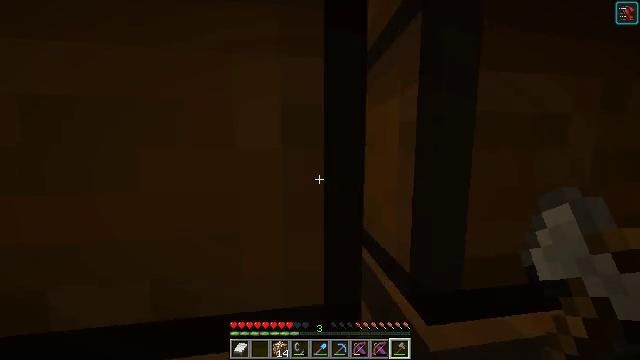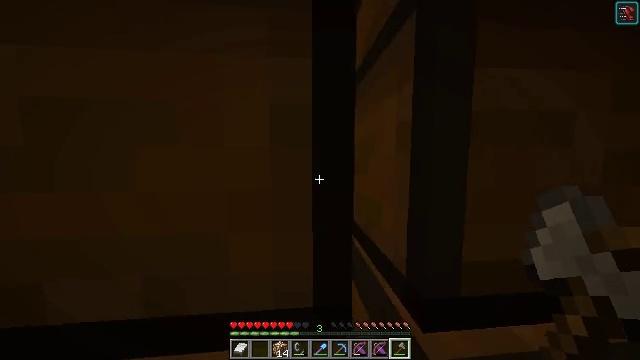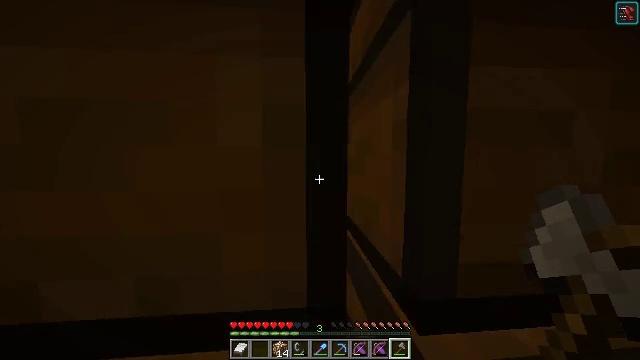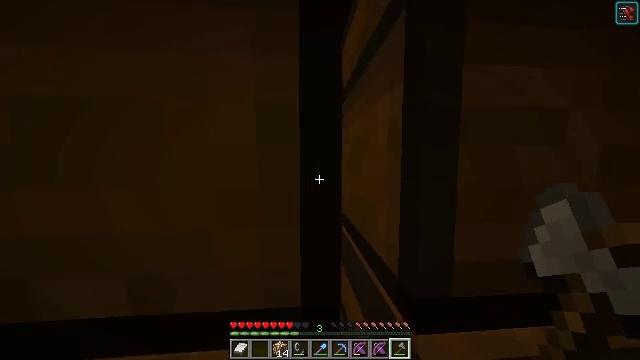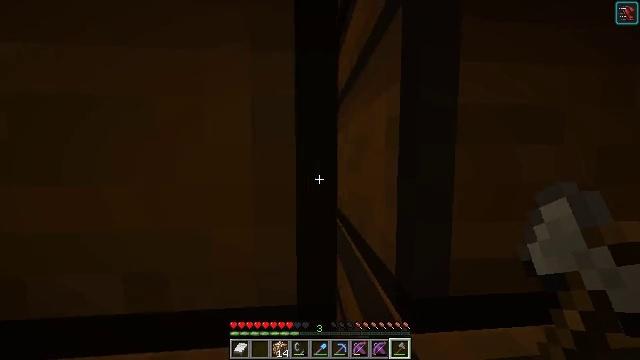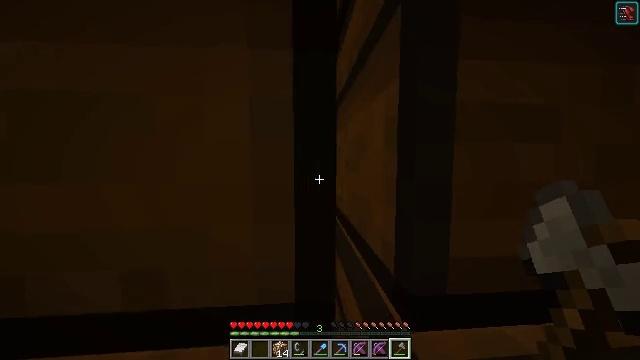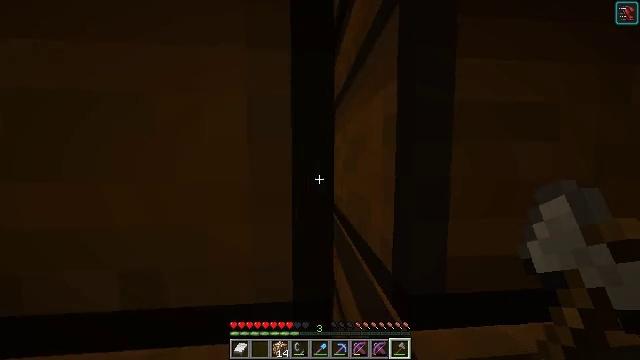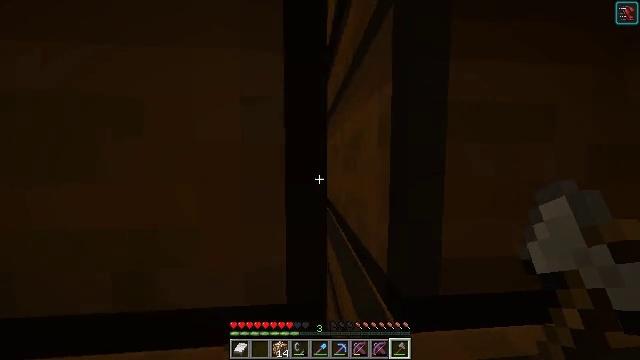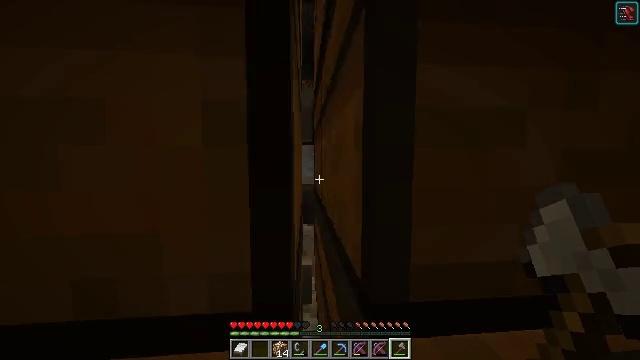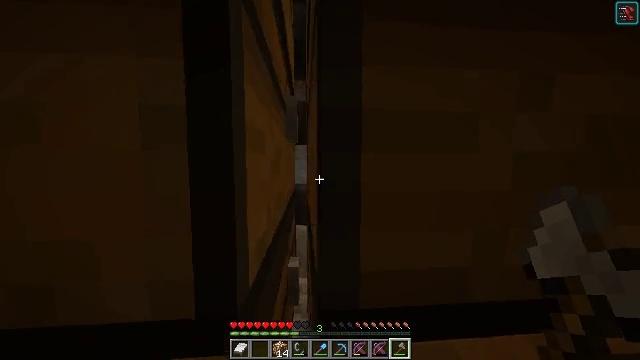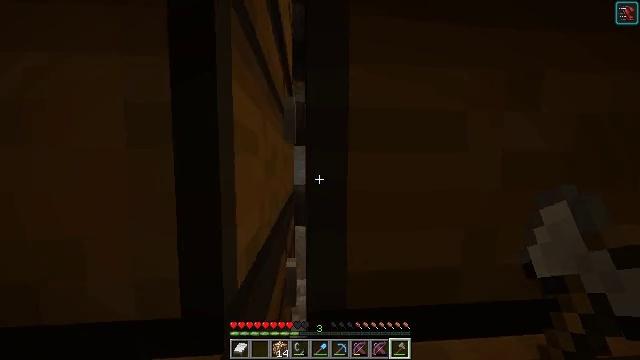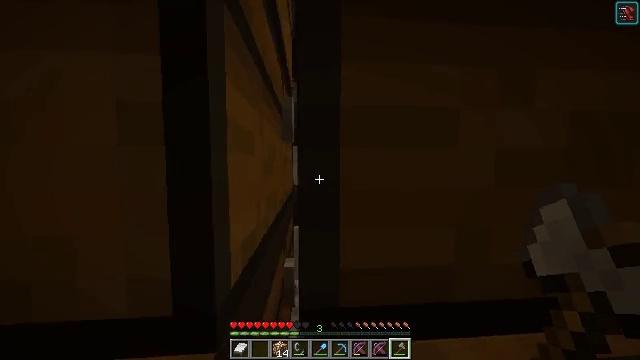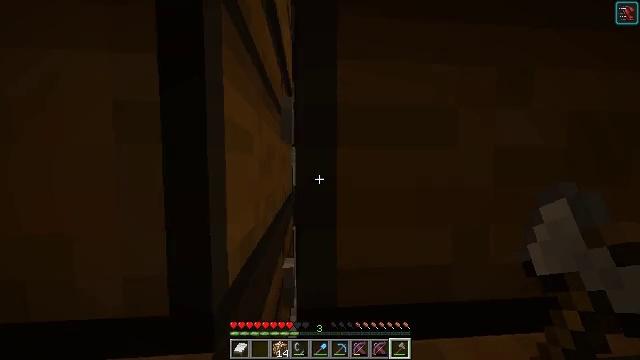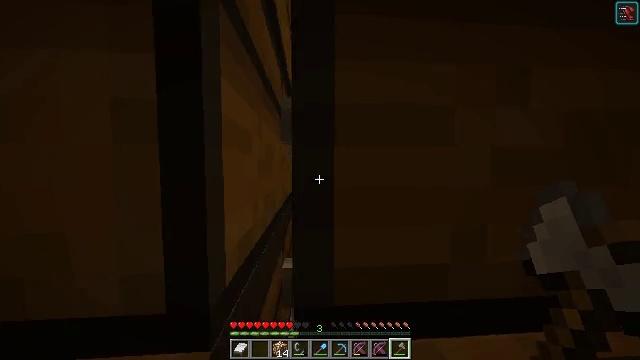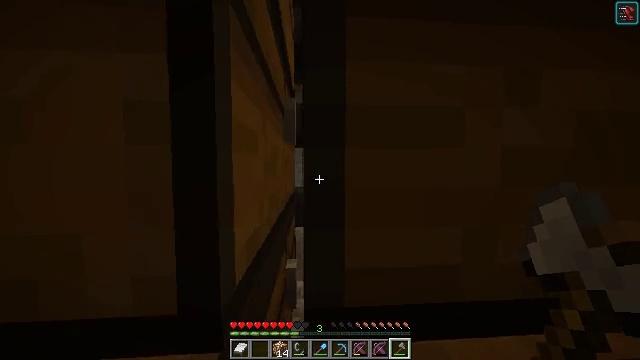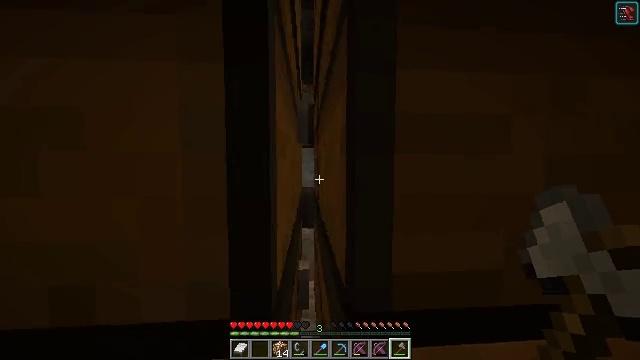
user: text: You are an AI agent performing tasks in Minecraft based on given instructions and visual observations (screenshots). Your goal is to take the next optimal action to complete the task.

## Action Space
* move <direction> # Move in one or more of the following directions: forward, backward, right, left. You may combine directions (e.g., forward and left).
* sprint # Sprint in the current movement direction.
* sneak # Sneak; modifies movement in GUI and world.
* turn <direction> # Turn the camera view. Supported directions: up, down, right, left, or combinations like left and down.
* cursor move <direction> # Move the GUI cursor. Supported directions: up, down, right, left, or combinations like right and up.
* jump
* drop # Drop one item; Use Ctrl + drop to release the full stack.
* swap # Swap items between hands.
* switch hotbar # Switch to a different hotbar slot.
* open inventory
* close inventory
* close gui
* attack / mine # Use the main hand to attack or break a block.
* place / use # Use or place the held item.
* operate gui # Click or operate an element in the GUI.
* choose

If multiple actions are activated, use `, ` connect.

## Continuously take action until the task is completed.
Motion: motion action
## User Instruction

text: Turn slimeballs into a slime block at a crafting table.
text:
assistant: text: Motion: sneak, turn left
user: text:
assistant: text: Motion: sneak
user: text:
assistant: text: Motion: sneak
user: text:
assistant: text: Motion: sneak
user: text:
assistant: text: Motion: sneak
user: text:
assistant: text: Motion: move forward, sneak
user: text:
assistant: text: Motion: move forward and move right, sneak
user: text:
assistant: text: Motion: move forward and move right, sneak
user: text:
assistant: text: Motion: sneak
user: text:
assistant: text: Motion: sneak
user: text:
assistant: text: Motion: sneak
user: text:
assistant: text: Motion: sneak
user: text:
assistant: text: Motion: sneak
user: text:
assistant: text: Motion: move forward and move left, sneak
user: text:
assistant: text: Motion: move forward and move left, sneak
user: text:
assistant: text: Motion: sneak
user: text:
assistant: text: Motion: sneak
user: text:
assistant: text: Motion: sneak
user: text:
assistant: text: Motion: move forward, sneak
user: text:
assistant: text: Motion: move forward, sneak
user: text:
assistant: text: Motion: sneak
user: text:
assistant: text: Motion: sneak
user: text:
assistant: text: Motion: sneak, turn left and up
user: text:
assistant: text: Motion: sneak, turn left and up
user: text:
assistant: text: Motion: sneak, turn up
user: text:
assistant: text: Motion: sneak, turn up
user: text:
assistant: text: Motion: sneak, turn up
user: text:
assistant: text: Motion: sneak
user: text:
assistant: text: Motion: no_op
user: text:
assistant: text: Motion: turn down